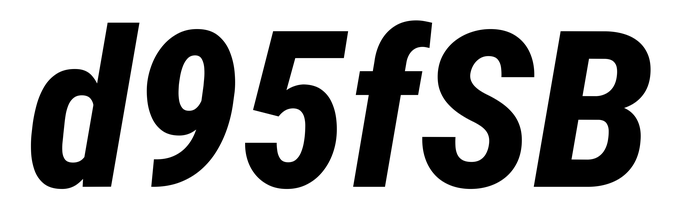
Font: Roboto-Italic_Condensed_ExtraBold_Italic